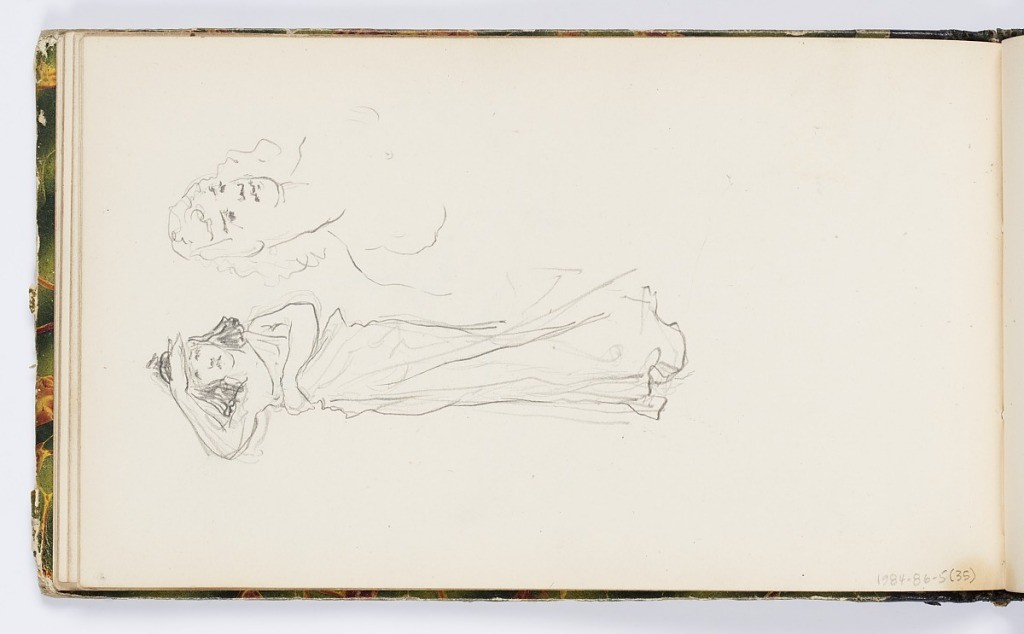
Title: Sketchbook Page: Standing Figure and Bust
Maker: Kenyon Cox, American, 1856–1919
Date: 1875
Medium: Graphite on paper
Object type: Sketchbook folio
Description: At left, standing female figure, seen frontally, with a draped garment over one shoulder.  Her left arm is across her abdomen; her right hand is over her eyes, as if searching. At right, sketch of the head and shoulders of a woman, looking towards the right.